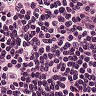
Metastatic tissue present: no